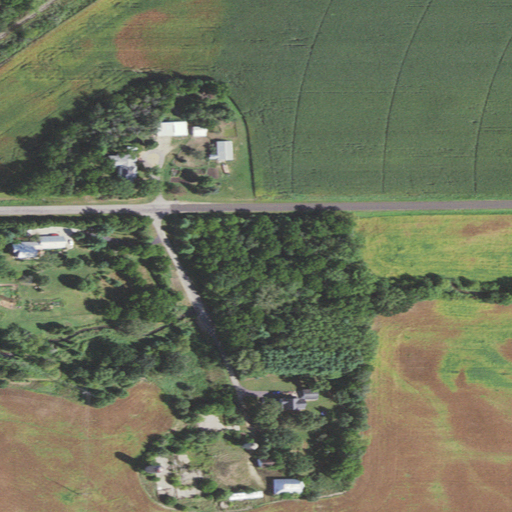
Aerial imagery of valley in Wisconsin named Marsh Valley containing cultivated crops, open development, deciduous forest, low intensity development, medium intensity development, and herbaceous wetlands